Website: home-depot
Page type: payment
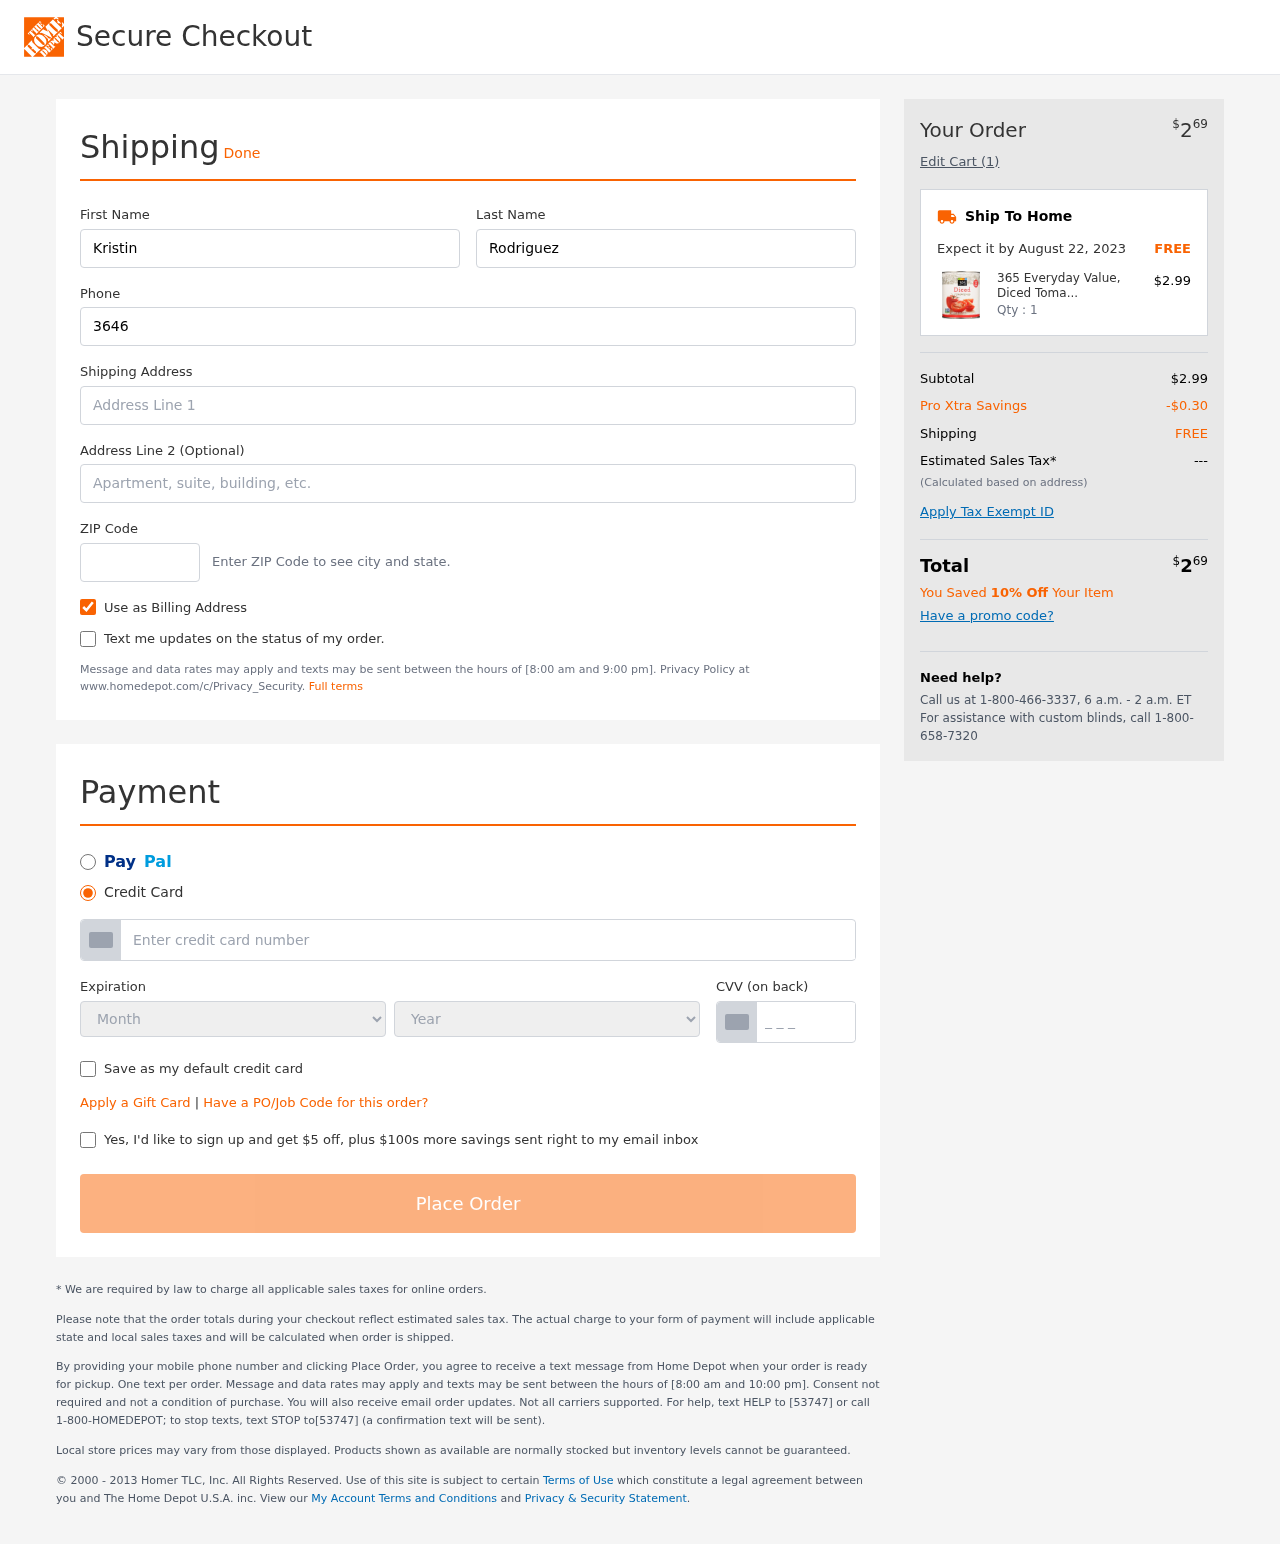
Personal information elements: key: PII_CARD_CVV
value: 792
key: PII_CARD_EXPIRY_MONTH
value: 03
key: PII_CARD_EXPIRY_YEAR
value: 26
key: PII_CARD_NUMBER
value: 4392 0624 4446 5312
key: PII_FIRSTNAME
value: Kristin
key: PII_LASTNAME
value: Rodriguez
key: PII_PHONE
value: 3646473406
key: PII_POSTCODE
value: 83231
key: PII_STREET
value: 408 Hoffman Court Apt. 880
Product elements: key: PRODUCT1_NAME
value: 365 Everyday Value, Diced Tomatoes, 28 oz
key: PRODUCT1_PRICE
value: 2.99
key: PRODUCT1_QUANTITY
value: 1
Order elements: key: ORDER_TOTAL
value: $269
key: ORDER_NUM_ITEMS
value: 1
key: ORDER_DELIVERY_DATE
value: August 22, 2023
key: ORDER_SUBTOTAL
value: $2.99
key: ORDER_DISCOUNT
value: -$0.30
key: ORDER_SHIPPING_COST
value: FREE